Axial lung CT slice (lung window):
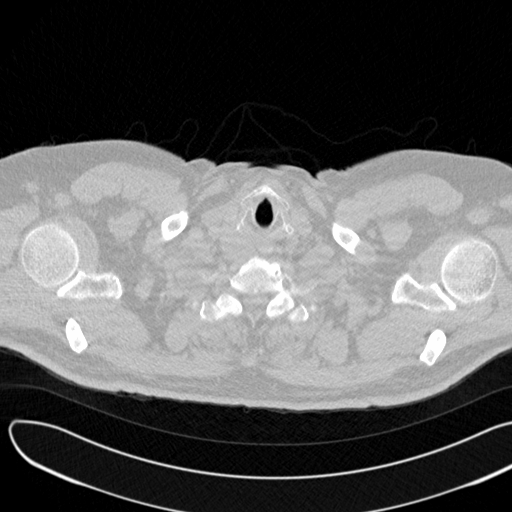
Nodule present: no